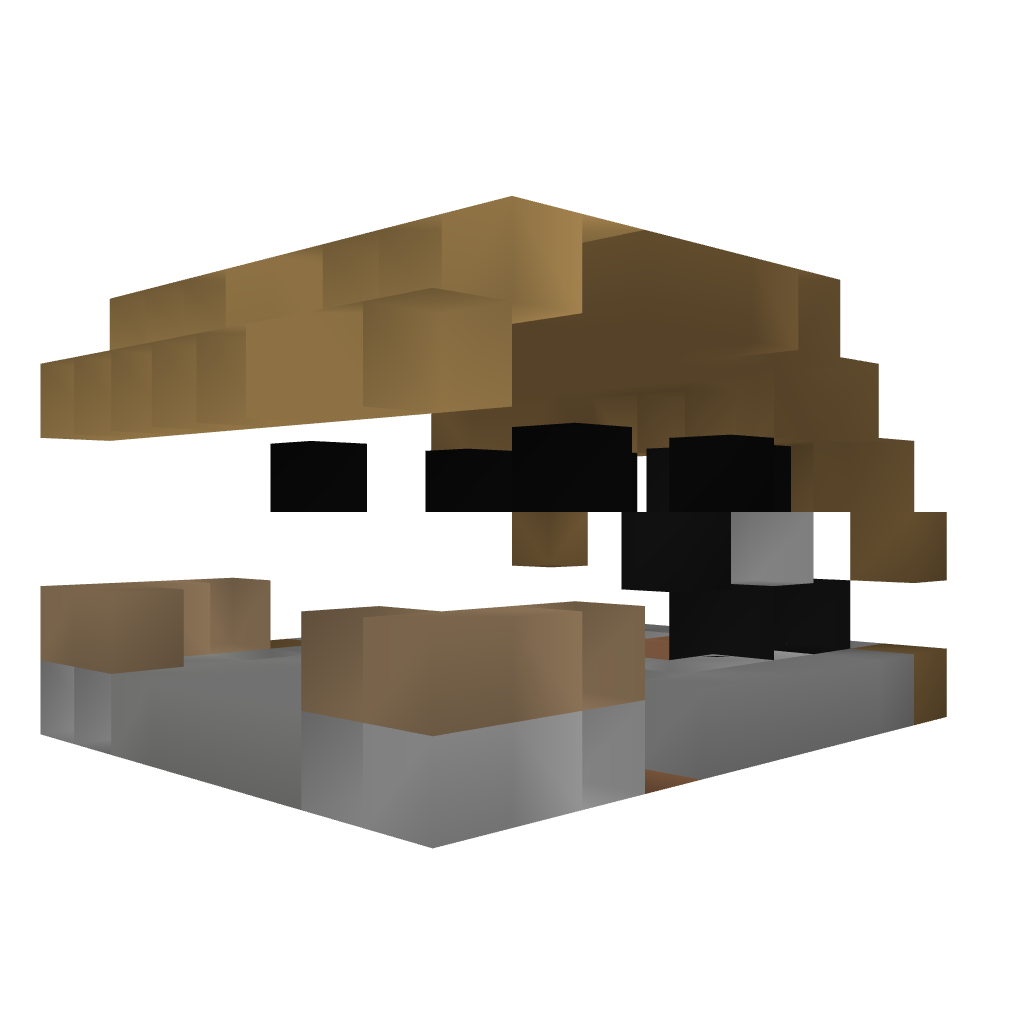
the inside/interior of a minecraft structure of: Farm - Cocoa